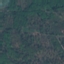
Land use / land cover: Forest